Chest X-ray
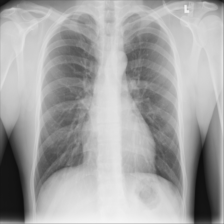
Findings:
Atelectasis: negative
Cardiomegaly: negative
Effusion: negative
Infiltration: negative
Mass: negative
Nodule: negative
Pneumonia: negative
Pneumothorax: negative
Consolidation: negative
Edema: negative
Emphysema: negative
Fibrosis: negative
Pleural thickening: negative
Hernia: negative